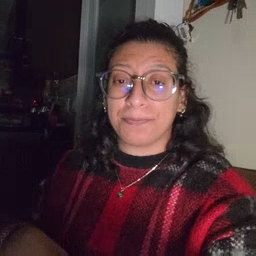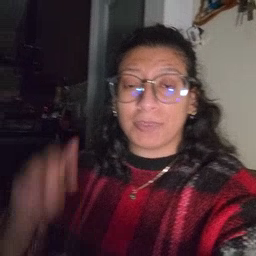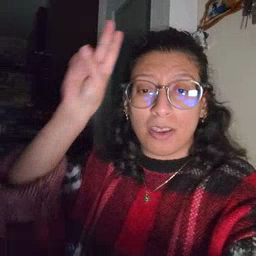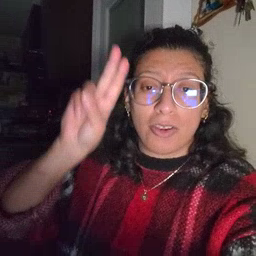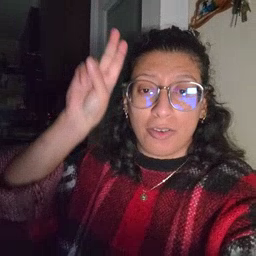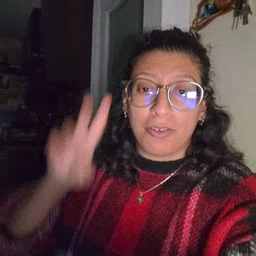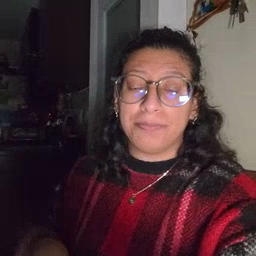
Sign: uncle